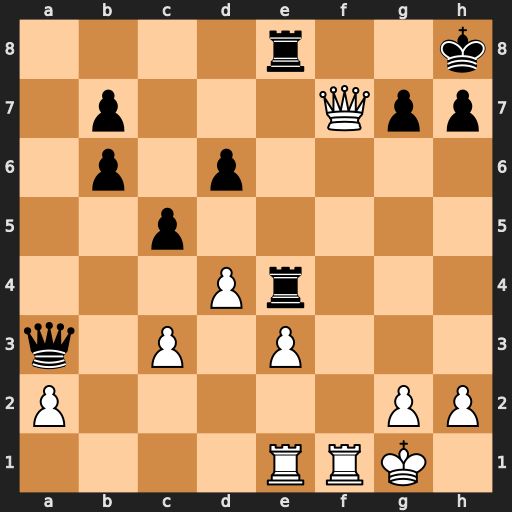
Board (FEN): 4r2k/1p3Qpp/1p1p4/2p5/3Pr3/q1P1P3/P5PP/4RRK1
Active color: w
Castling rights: -
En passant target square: -
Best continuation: Qf8+ Rxf8 Rxf8#